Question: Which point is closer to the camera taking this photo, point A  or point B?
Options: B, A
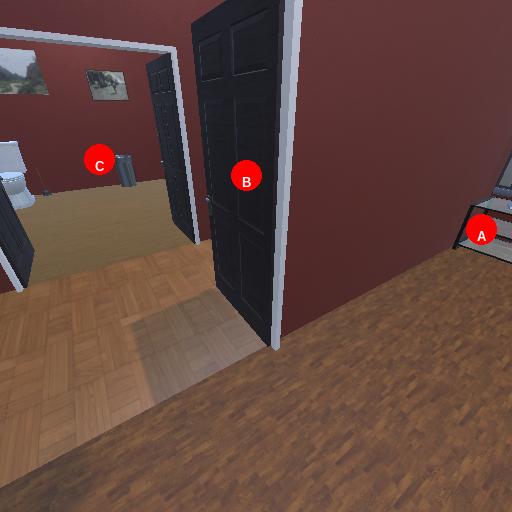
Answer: B